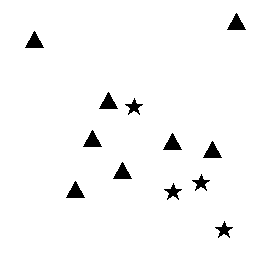
Squares: 0
Triangles: 8
Stars: 4
Total shapes: 12